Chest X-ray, PA view. Patient: 52 years old, sex M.
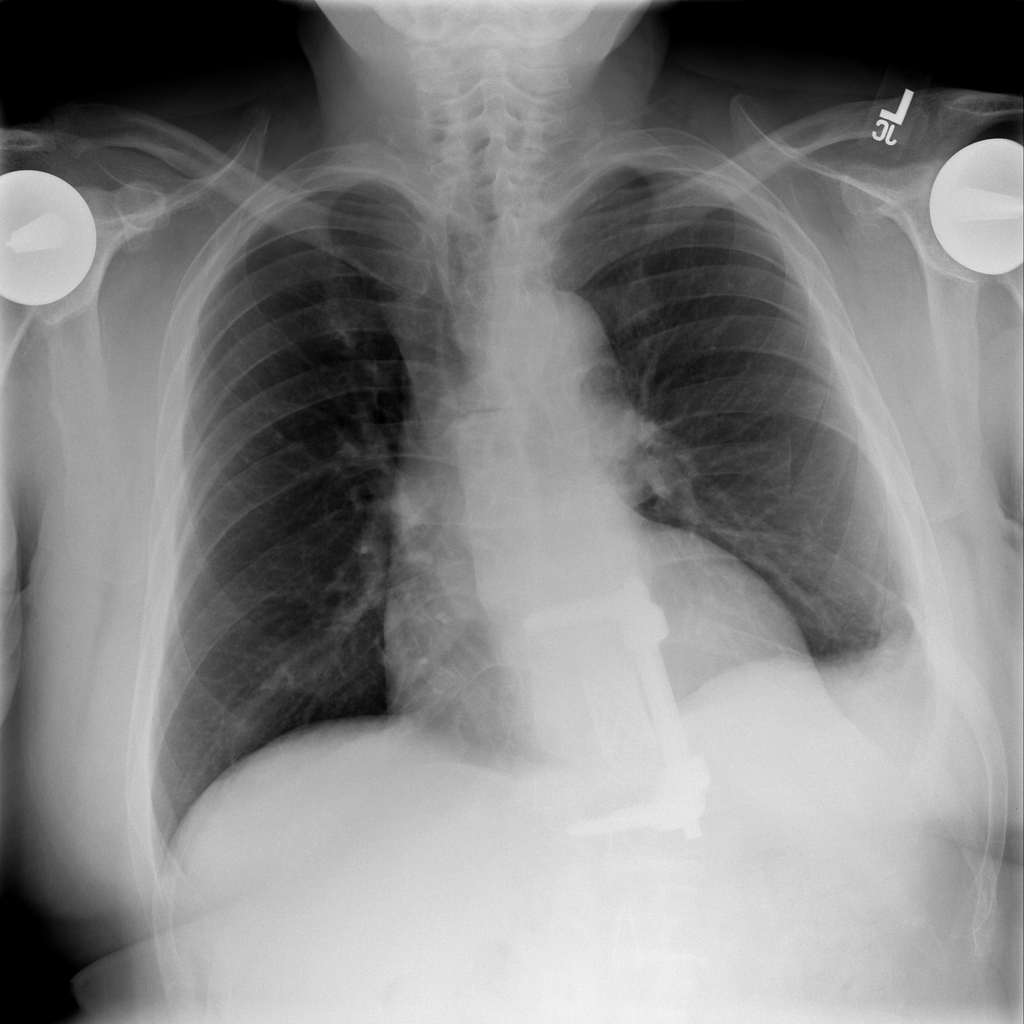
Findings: Fibrosis